Interaction volume radius: 5 \u00c5
Interaction volume height: 40 \u00c5
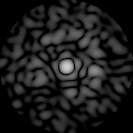
Disorder parameter: 0.8537